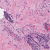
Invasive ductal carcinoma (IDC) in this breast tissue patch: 1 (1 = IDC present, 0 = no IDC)